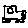
Label: car